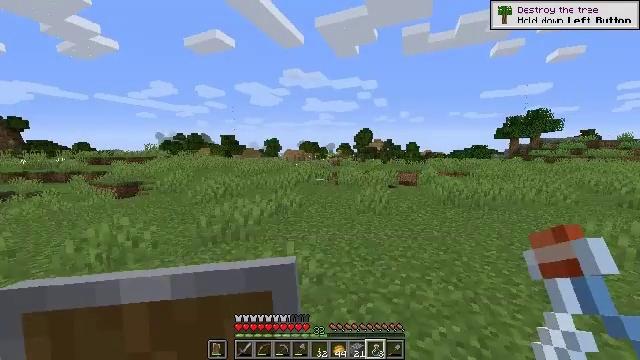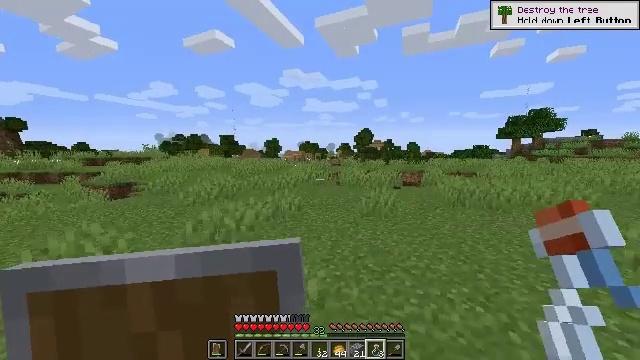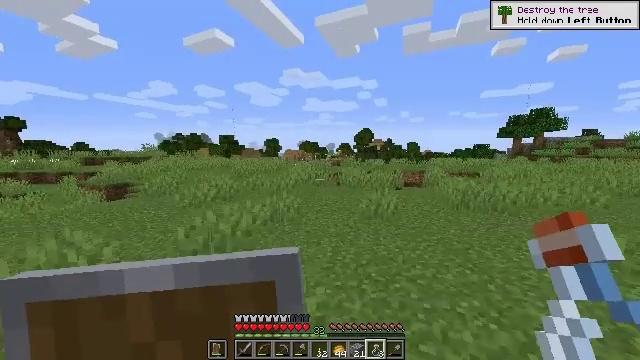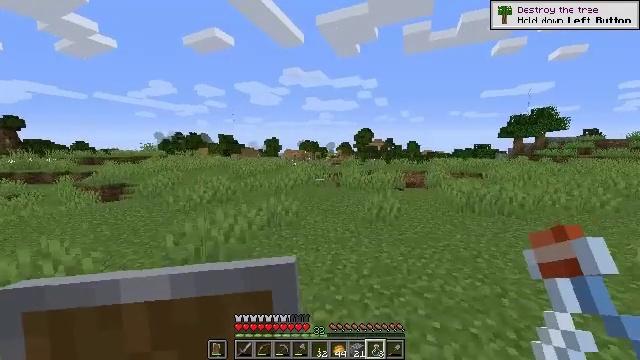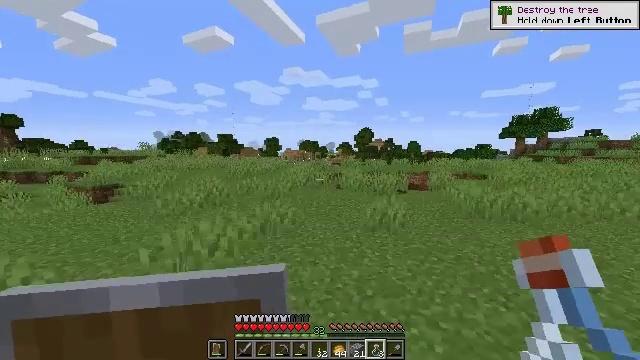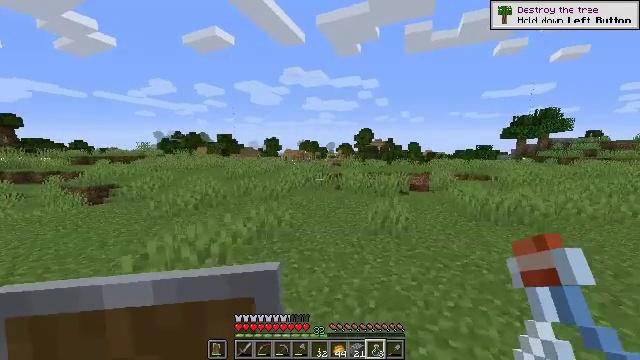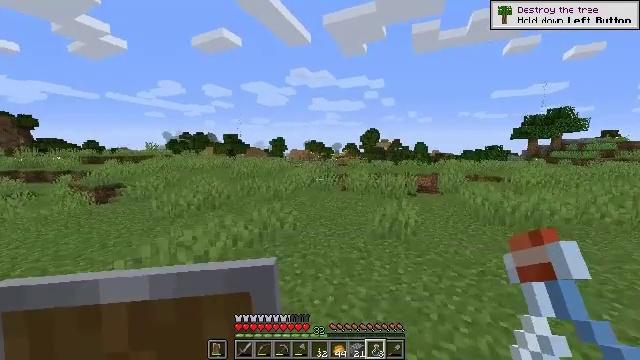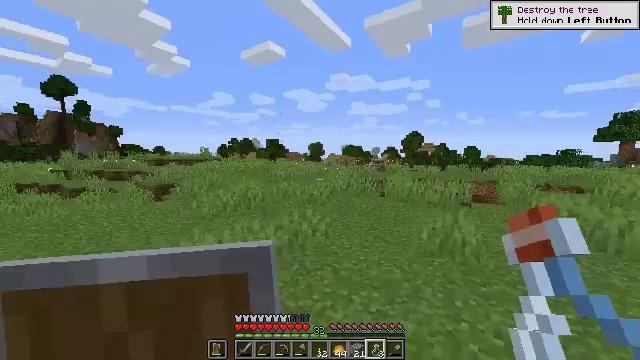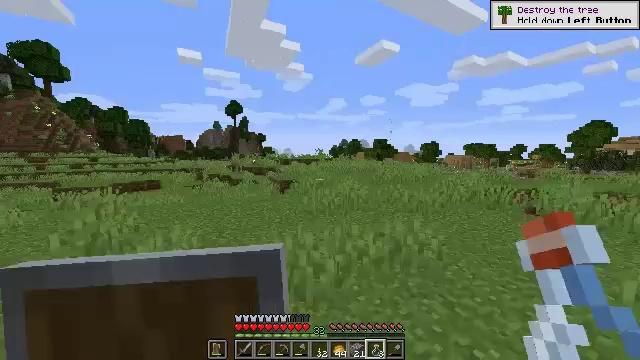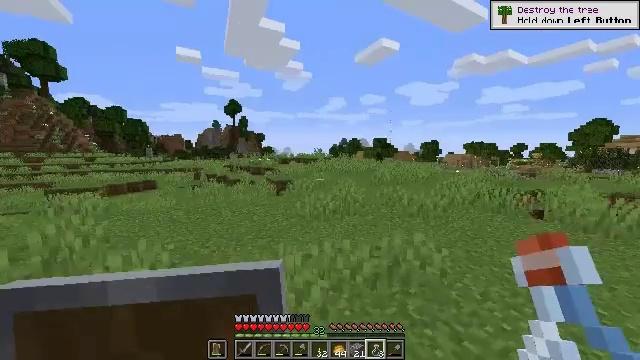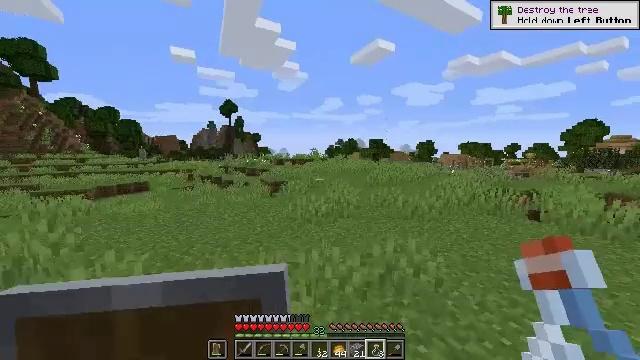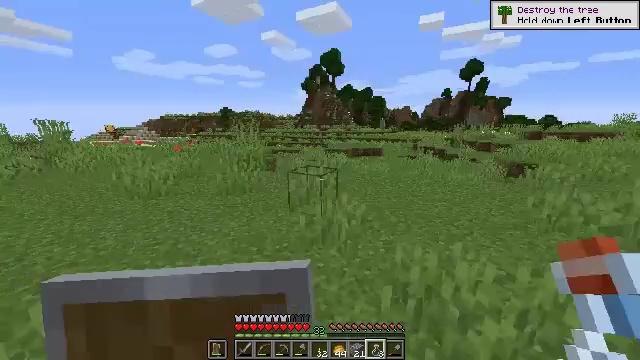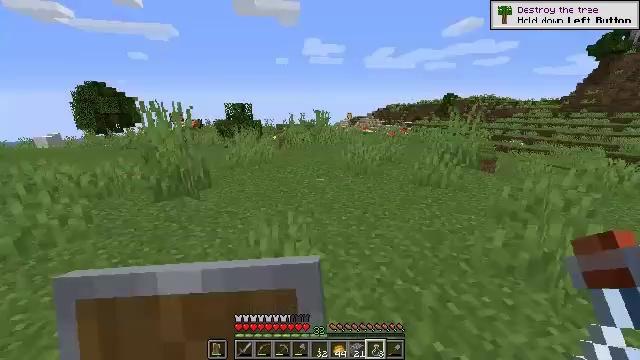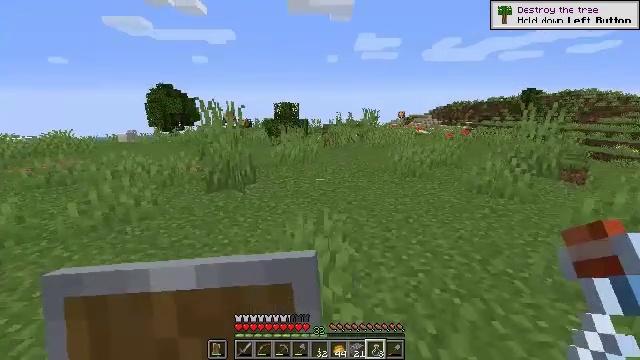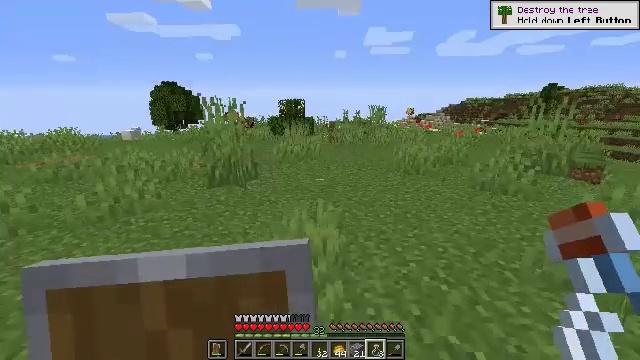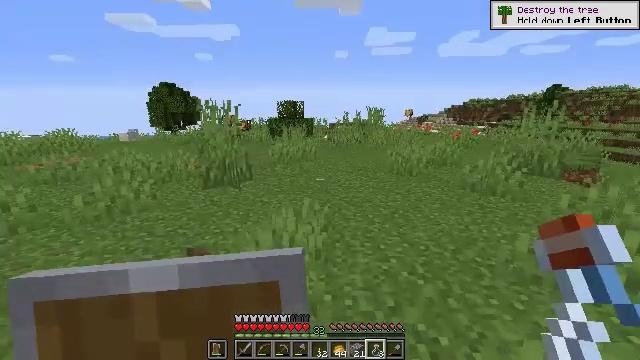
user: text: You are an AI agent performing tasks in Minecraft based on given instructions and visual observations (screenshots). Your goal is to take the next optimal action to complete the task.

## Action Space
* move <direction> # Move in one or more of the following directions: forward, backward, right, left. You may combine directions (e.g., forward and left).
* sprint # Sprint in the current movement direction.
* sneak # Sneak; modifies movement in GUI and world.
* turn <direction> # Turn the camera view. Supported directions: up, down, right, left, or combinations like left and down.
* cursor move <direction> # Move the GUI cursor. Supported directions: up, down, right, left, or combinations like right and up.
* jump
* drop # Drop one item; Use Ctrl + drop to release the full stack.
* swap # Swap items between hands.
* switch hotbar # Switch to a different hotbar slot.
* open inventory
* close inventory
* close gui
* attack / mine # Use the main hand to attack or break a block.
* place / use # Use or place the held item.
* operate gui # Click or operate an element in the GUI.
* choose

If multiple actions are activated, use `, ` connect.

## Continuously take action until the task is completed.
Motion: motion action
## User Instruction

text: craft item air
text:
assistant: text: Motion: move forward
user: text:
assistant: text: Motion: move forward
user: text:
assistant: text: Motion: move forward
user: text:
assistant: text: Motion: move forward
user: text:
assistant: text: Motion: move forward
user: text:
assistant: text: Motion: move forward, turn left
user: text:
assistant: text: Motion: move forward, turn left
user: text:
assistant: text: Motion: move forward, turn left
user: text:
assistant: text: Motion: move forward and move right
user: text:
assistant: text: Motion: move forward and move right
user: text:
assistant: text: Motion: move back and move right, turn left and down
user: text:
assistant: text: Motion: move back and move right, turn left and down
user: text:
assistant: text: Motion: move back and move right, turn left
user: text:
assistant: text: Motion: move back and move right, turn left
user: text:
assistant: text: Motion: move back and move right
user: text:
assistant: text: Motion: move back and move right
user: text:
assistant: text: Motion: move back and move right
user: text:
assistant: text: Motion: move back and move right
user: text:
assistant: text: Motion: move back and move right
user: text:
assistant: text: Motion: move back and move right, turn right and up
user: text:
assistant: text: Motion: move forward and move right, turn right and up
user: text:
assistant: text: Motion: move forward and move right, turn right and up
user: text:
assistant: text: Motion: move forward, sprint, turn right
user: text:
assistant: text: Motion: move forward, sprint, turn down
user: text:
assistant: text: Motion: move forward, sprint, turn left and down
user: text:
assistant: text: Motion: move forward, sprint, turn right
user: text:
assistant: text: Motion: move forward, turn right and down
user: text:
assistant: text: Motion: move forward, sprint, turn right
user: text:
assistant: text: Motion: move forward, sprint
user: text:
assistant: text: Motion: move forward